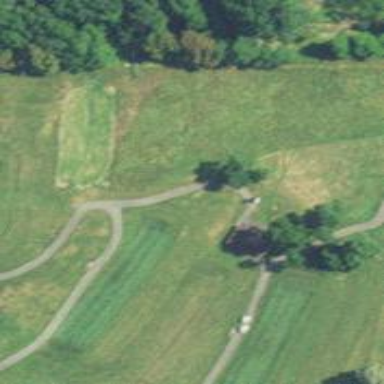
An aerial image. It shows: Service road used as golf cart path.